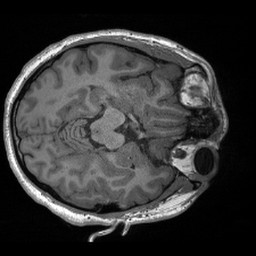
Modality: T1w
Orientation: axial
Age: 24
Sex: male